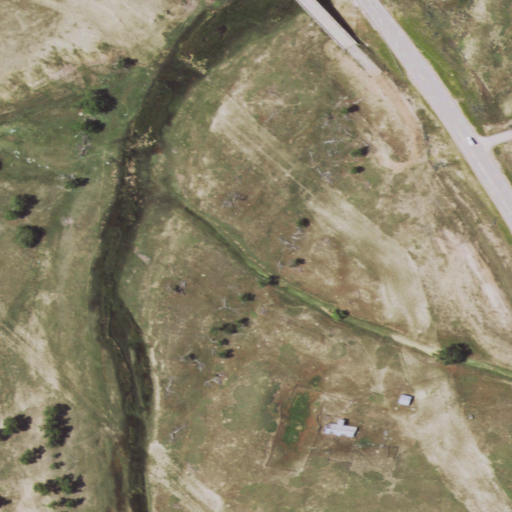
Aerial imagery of valley in Wyoming named Johnson Draw containing grassland, shrub, open development, herbaceous wetlands, medium intensity development, and low intensity development